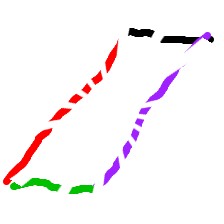
Shape: parallelogram